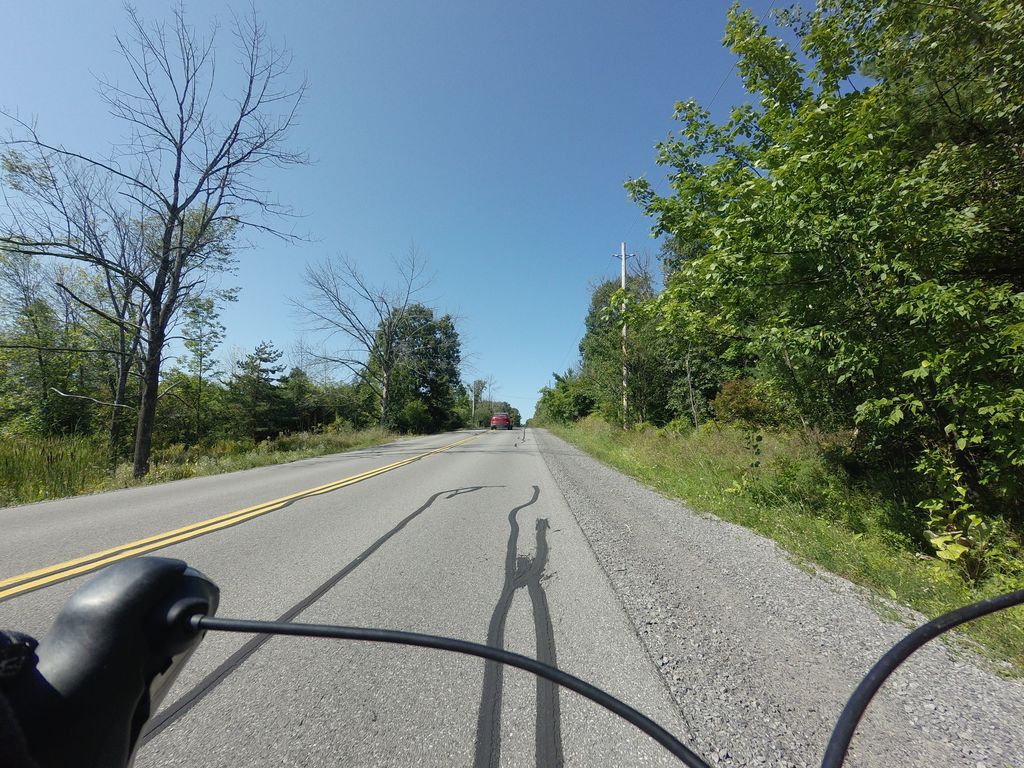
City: ottawa-gatineau